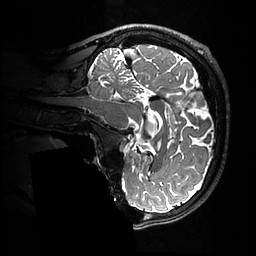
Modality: T2w
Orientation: sagittal
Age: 22
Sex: male
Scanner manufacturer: ge
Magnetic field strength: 3 T
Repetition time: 3.202 s
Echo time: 0.06643 s